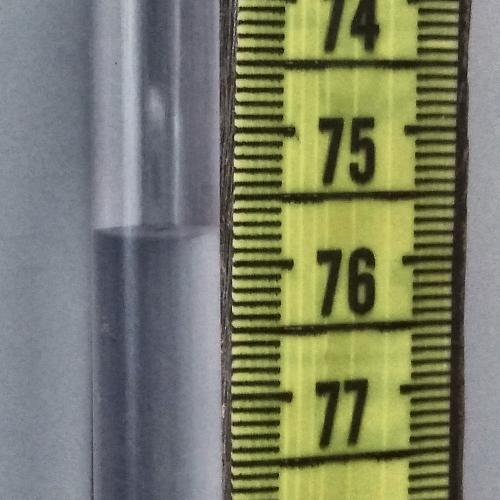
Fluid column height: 75.8 cm